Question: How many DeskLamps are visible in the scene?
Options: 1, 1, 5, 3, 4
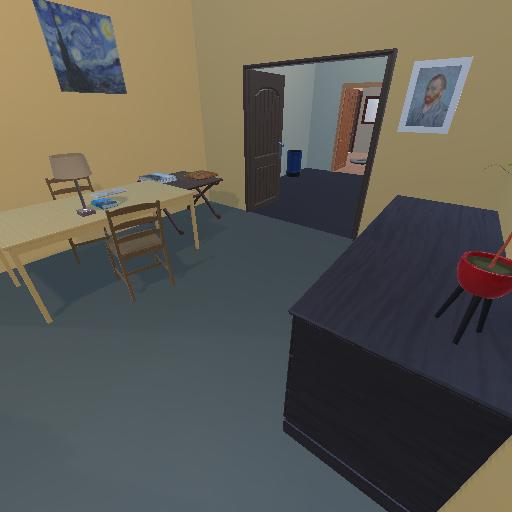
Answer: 1